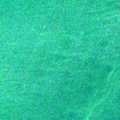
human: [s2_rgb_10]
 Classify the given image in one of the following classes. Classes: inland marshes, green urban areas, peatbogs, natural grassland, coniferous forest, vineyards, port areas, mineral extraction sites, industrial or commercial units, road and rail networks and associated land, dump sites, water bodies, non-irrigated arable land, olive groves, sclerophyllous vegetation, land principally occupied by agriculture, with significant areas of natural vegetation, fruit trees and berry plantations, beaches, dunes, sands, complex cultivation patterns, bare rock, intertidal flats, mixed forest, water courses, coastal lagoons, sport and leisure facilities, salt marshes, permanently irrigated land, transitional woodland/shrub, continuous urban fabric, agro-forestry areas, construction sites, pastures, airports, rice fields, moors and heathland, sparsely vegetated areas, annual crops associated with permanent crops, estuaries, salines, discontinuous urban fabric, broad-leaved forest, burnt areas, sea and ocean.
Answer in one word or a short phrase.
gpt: sea and ocean